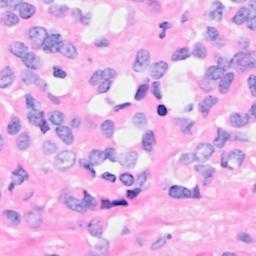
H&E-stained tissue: Breast